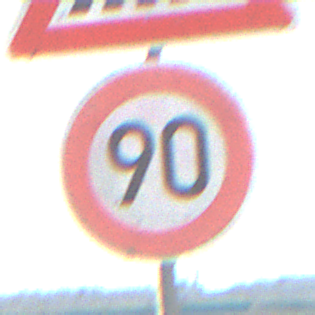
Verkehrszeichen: Geschwindigkeit90
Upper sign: FussgaengerueberwegRechts
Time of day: MorningAfternoon
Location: Outdoor (Suburban)
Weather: PartlyCloudy
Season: NotSpecified
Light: Natural